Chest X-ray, AP view. Patient: 55 years old, sex M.
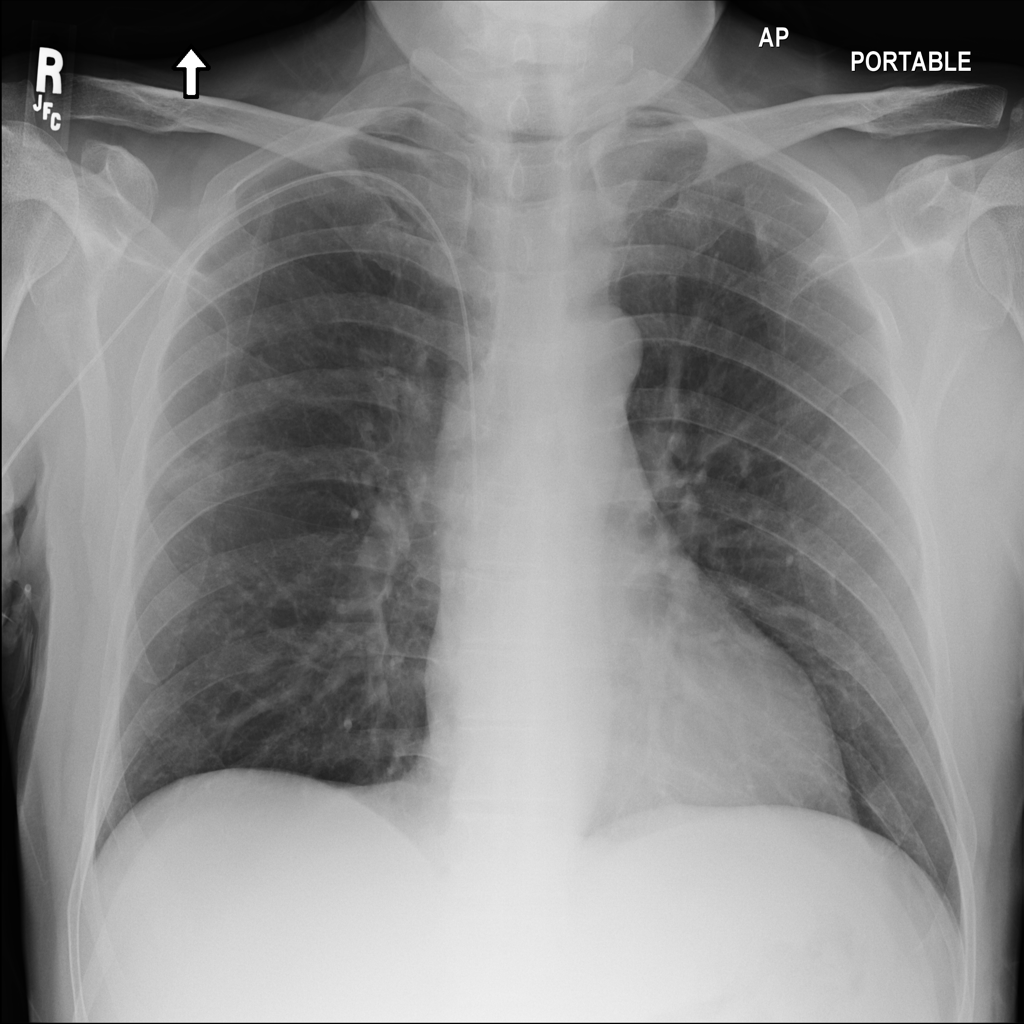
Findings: No Finding